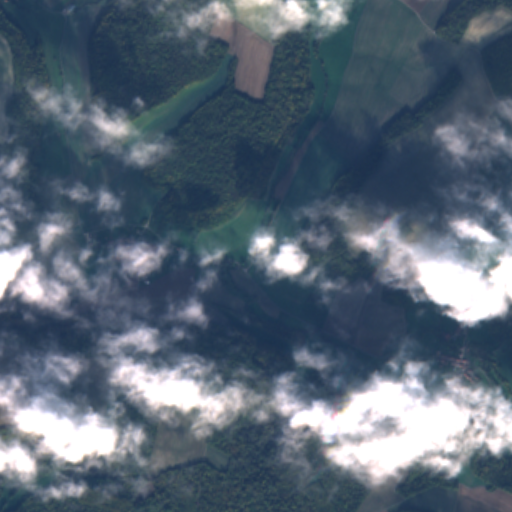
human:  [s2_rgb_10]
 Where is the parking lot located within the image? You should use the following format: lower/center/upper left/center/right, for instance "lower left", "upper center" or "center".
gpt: The parking lot is located in the upper right of the image.
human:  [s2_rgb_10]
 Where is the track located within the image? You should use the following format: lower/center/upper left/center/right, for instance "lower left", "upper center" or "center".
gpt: There is no track in the image.